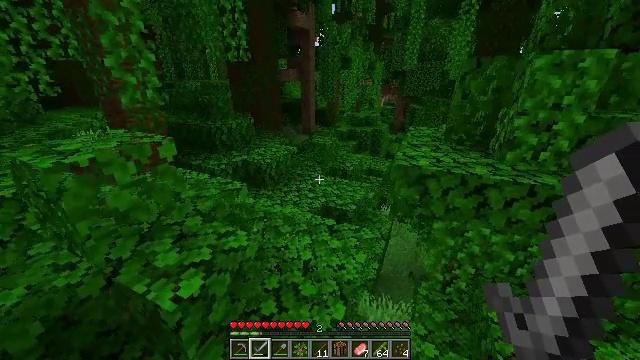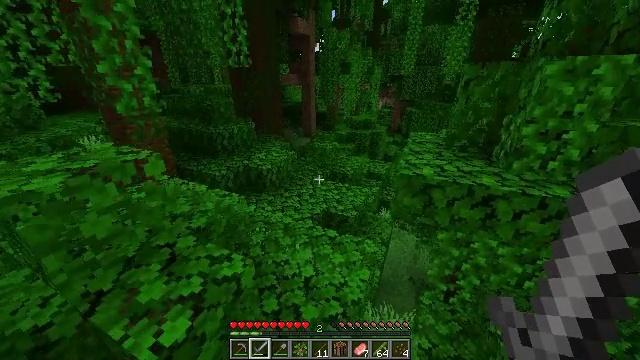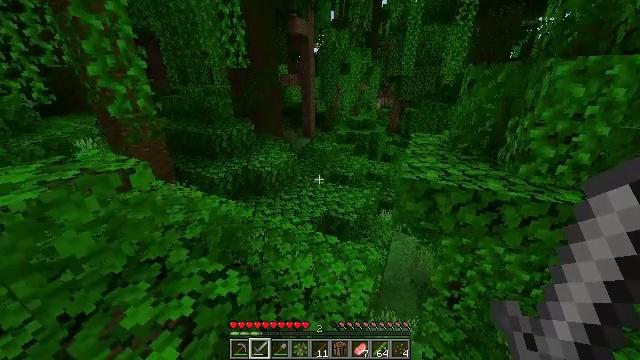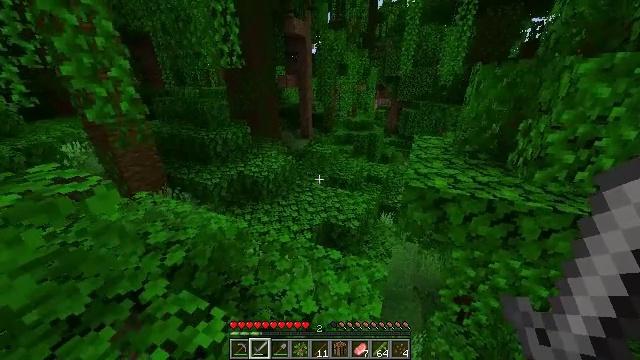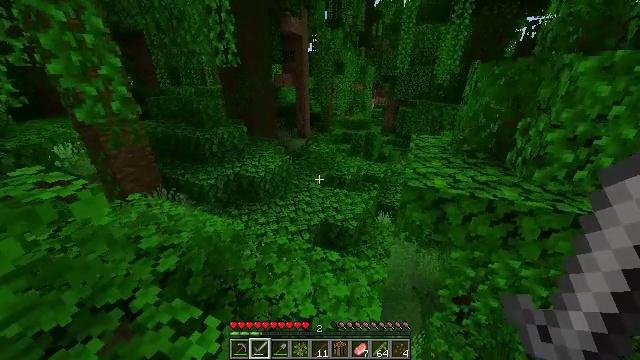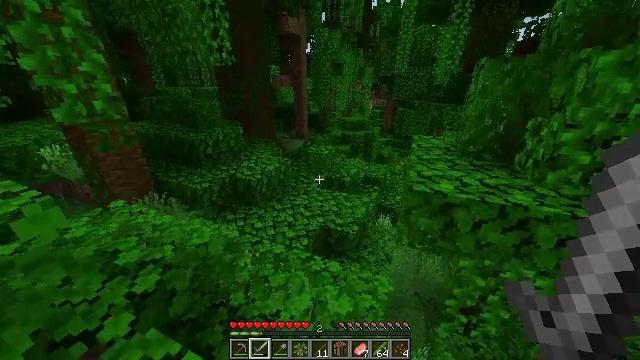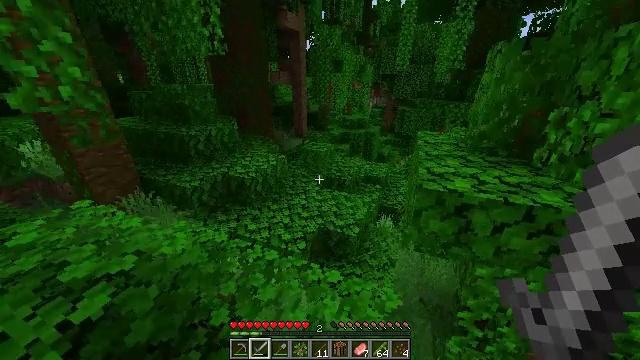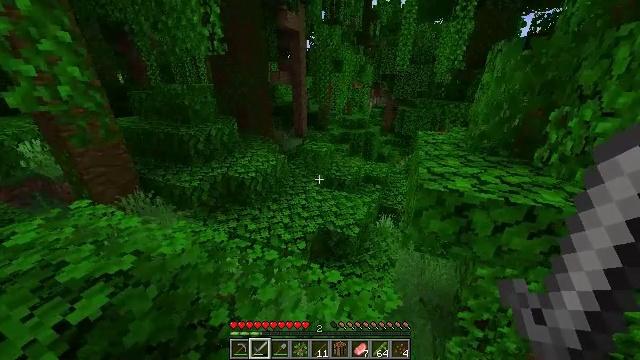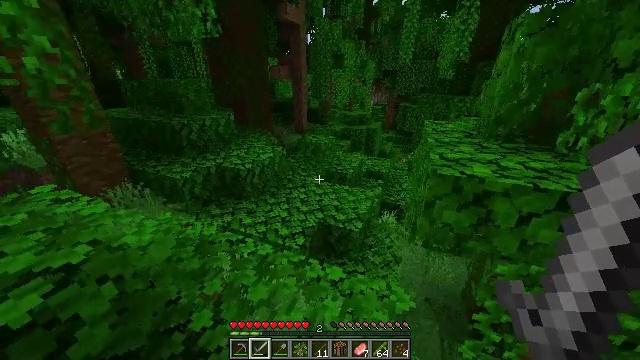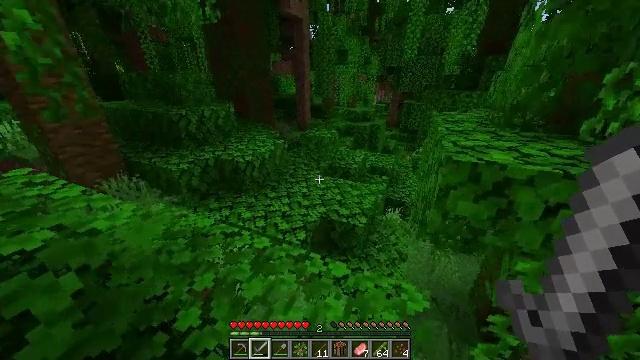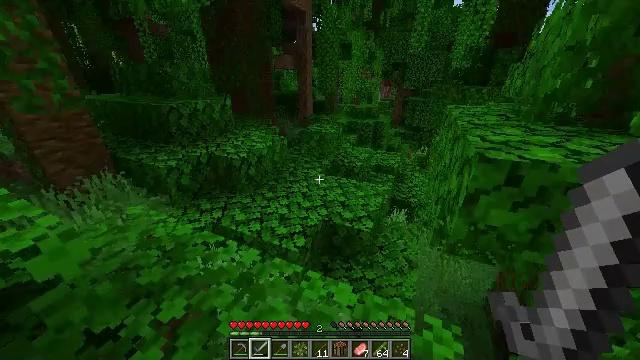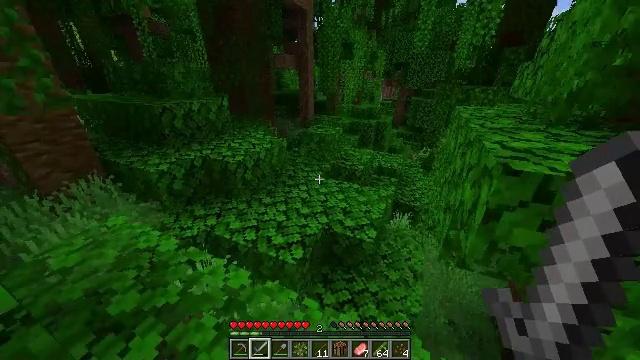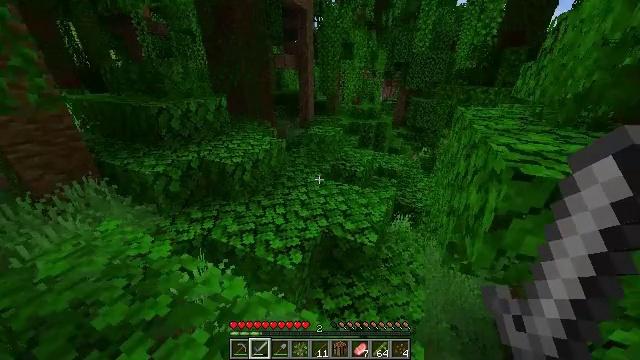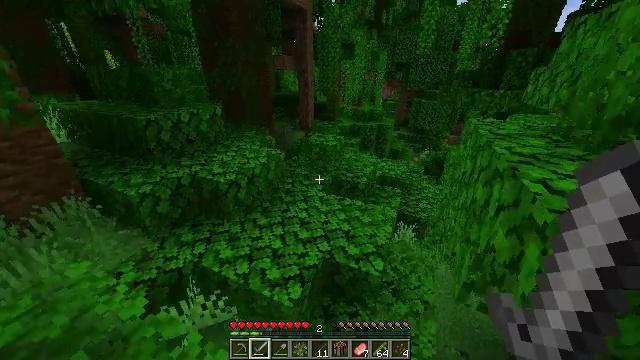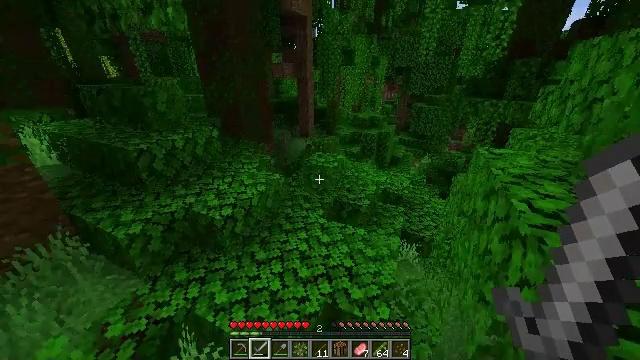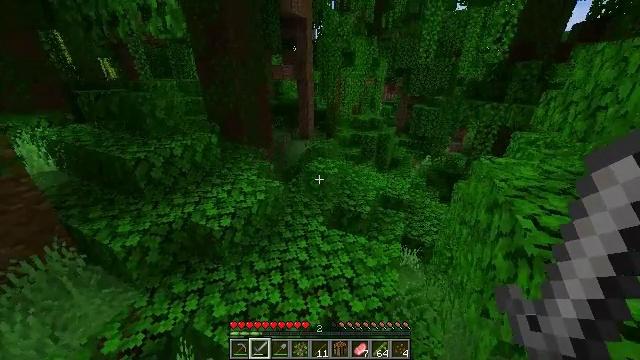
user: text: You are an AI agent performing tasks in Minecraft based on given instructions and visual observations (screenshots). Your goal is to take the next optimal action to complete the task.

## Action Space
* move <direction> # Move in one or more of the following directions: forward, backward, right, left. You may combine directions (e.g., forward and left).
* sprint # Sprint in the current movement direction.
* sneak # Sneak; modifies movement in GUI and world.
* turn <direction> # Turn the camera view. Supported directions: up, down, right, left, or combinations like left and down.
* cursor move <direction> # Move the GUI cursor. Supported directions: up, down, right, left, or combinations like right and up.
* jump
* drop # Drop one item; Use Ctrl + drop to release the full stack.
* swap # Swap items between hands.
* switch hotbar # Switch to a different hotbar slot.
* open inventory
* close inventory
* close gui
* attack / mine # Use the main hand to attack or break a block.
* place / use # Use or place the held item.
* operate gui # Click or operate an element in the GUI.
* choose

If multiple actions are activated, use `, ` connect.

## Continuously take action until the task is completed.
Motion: motion action
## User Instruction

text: Gather melon for food.
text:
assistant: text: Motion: move forward, sprint
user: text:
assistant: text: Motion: move forward, sprint
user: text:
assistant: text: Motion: move forward, sprint
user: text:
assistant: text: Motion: move forward, sprint
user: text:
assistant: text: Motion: move forward, sprint
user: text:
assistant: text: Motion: move forward, sprint
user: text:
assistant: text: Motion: move forward, sprint
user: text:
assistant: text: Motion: move forward, sprint
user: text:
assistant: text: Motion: move forward, sprint
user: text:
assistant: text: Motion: move forward, sprint
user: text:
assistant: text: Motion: move forward, sprint
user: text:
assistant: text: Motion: move forward, sprint
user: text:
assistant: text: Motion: move forward, sprint, jump
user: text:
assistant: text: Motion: move forward, sprint, jump
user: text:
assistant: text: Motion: move forward, sprint, jump
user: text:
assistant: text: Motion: move forward, sprint, jump
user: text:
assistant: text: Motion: move forward, sprint, jump
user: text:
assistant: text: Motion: move forward, sprint
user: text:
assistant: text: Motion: move forward, sprint
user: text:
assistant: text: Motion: move forward, sprint
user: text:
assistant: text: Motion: move forward, sprint
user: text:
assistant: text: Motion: move forward, sprint
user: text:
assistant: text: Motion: move forward, sprint, turn right
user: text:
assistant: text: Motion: move forward, sprint, turn right
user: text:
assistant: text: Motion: move forward, sprint, turn right
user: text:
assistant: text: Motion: move forward, sprint, turn right
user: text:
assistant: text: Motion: move forward, sprint, turn right
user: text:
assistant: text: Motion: move forward, sprint
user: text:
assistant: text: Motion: move forward, sprint, jump
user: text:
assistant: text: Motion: move forward, sprint, jump